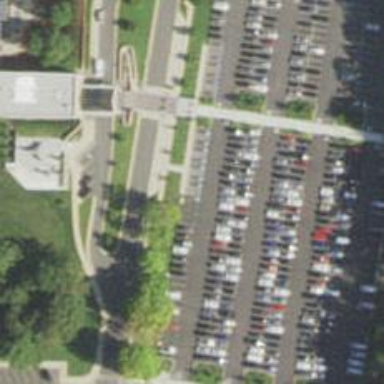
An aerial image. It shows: Parking space is available.